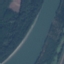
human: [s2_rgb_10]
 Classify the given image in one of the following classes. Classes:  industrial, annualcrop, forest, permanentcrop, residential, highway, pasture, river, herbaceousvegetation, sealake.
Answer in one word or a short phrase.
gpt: River